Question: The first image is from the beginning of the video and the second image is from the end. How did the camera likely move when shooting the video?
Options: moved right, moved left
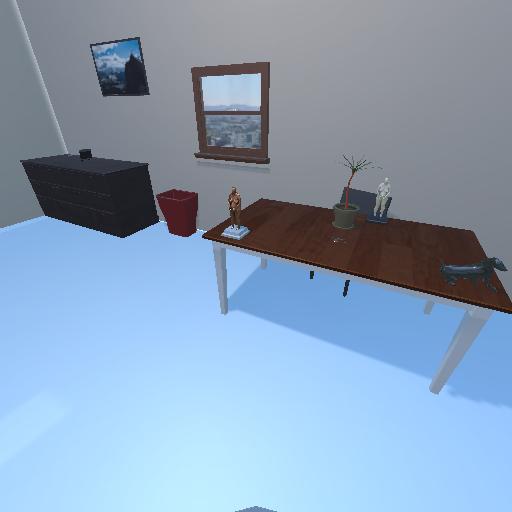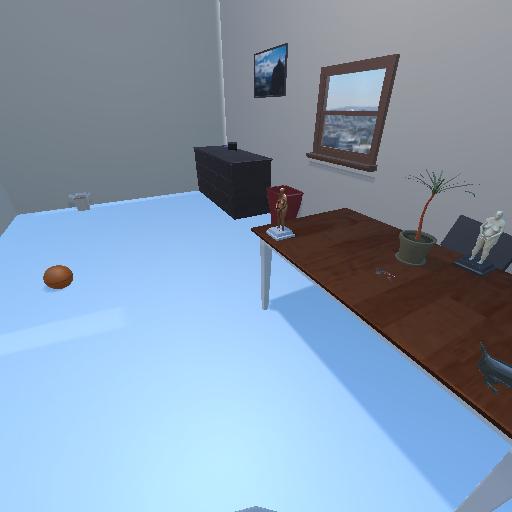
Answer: moved right